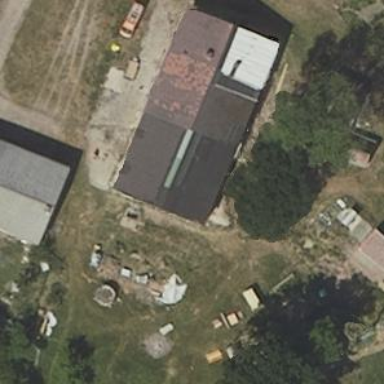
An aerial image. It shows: Shed.